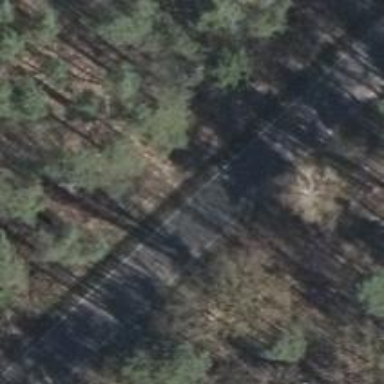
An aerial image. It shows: Tertiary road with asphalt surface.